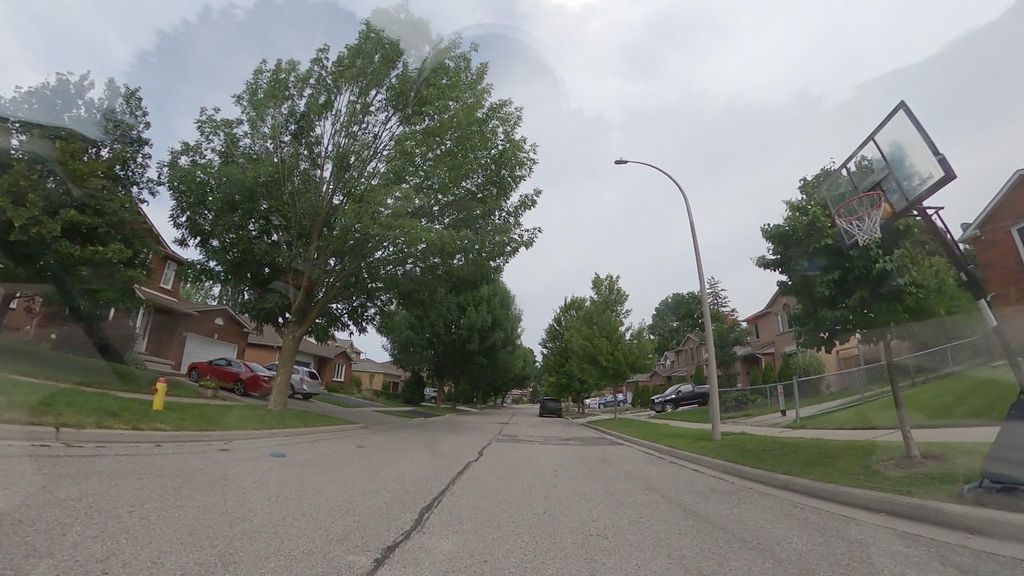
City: kitchener-waterloo